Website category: university
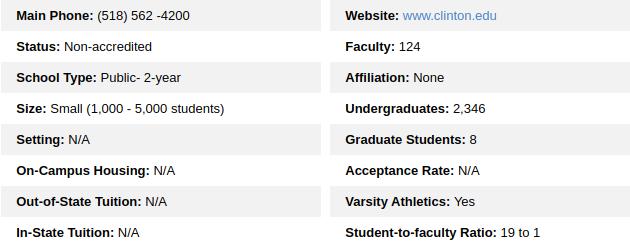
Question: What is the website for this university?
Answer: www.clinton.edu

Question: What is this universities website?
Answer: www.clinton.edu

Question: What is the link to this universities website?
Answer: www.clinton.edu

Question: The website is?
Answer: www.clinton.edu

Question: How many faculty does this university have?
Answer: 124

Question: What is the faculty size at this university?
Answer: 124

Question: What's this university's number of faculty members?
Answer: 124

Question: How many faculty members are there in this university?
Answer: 124

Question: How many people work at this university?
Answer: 124

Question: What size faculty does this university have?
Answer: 124

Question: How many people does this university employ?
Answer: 124

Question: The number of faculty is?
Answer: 124

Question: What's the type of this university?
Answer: Public- 2-year

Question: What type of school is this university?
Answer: Public- 2-year

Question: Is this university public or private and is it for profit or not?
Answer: Public- 2-year

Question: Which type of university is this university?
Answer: Public- 2-year

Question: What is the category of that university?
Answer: Public- 2-year

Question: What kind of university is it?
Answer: Public- 2-year

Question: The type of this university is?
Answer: Public- 2-year

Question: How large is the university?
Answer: Small (1,000 - 5,000 students)

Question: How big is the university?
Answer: Small (1,000 - 5,000 students)

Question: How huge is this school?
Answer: Small (1,000 - 5,000 students)

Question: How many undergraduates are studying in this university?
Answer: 2,346

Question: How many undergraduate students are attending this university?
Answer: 2,346

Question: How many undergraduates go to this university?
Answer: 2,346

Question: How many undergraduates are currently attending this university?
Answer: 2,346

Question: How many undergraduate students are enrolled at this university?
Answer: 2,346

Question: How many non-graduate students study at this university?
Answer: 2,346

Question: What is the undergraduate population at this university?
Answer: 2,346

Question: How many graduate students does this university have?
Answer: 8

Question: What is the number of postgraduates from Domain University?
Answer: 8

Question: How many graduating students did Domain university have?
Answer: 8

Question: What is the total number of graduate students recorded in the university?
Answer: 8

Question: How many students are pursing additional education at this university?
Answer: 8

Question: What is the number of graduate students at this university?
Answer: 8

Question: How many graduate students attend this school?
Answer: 8

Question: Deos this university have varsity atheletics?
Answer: Yes

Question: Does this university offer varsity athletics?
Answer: Yes

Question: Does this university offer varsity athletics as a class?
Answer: Yes

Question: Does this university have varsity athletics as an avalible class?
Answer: Yes

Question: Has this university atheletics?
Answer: Yes

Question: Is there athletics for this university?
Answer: Yes

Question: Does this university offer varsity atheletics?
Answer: Yes

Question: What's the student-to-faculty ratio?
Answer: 19 to 1

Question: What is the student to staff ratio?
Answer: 19 to 1

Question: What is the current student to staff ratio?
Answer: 19 to 1

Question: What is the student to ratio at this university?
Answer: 19 to 1

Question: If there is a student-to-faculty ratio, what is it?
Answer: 19 to 1

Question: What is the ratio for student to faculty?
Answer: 19 to 1

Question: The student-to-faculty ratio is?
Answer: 19 to 1